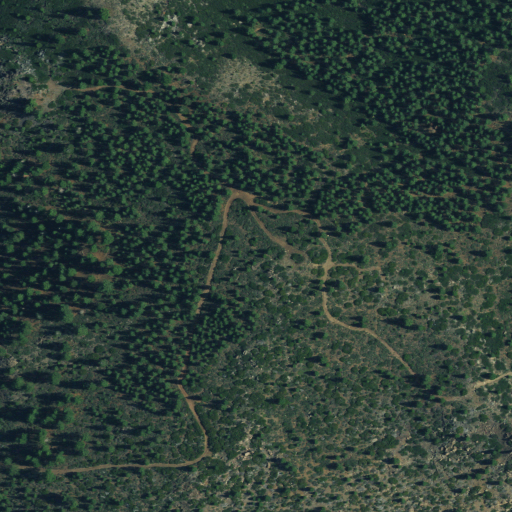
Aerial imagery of mountain in California named Boca Hill containing shrub and evergreen forest